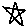
Label: star